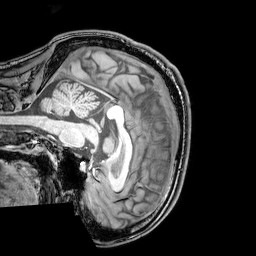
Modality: T1w
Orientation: sagittal
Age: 23
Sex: male
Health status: healthy
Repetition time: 0.081 s
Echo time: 0.037 s